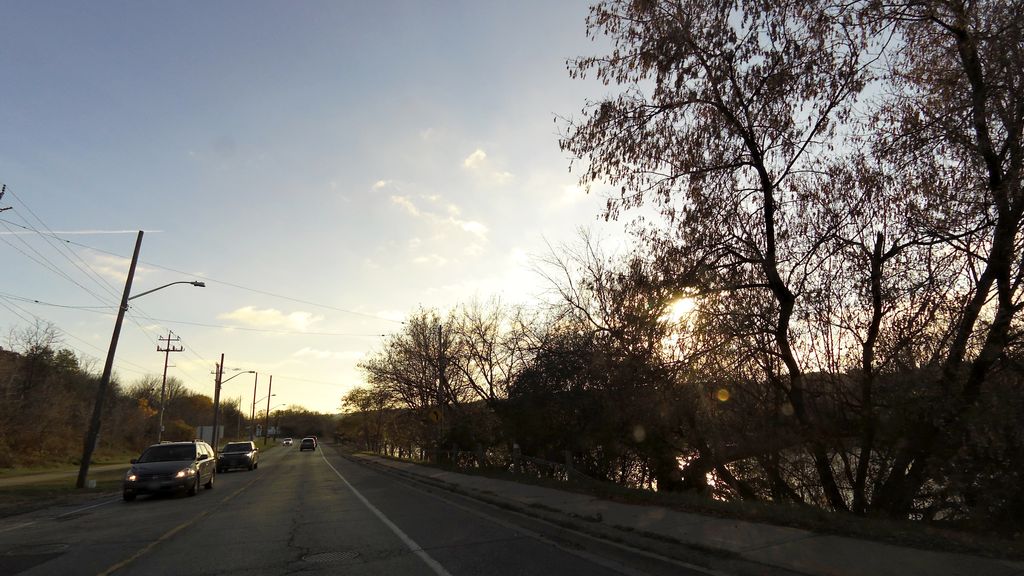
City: kitchener-waterloo